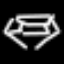
Label: diamond